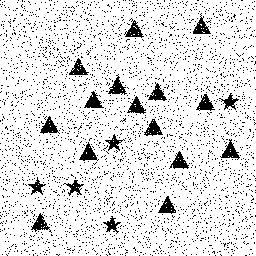
Squares: 0
Triangles: 15
Stars: 5
Total shapes: 20